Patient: sex M, age 42
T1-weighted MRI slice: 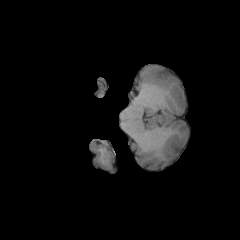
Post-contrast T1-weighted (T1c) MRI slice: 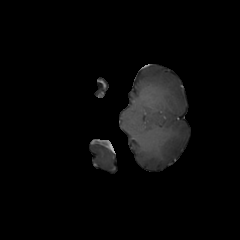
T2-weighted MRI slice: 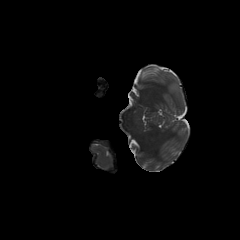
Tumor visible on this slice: no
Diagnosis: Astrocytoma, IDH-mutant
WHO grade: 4